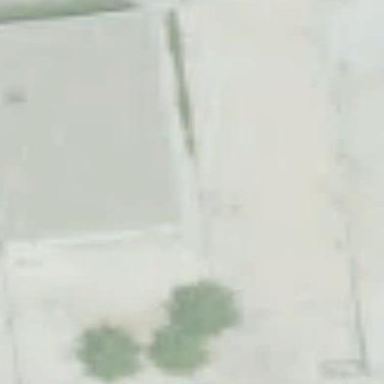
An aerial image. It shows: School building.